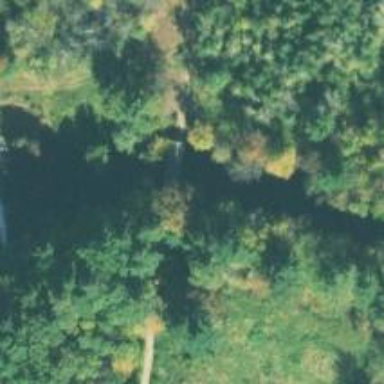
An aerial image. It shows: Covered bridge over service road.